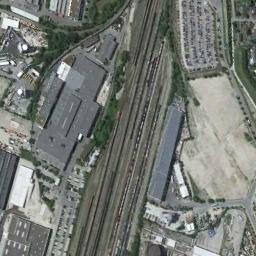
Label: railway